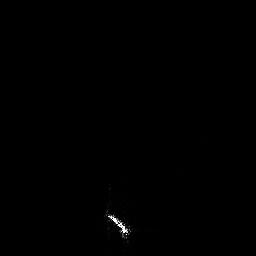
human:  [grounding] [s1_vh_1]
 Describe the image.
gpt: In the satellite image, there is  <ref>1 medium ship </ref> <box>[[39, 80, 50, 93, 0]]</box> located at bottom.